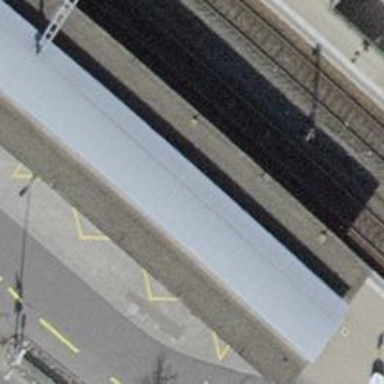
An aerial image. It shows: Footway made of paving stones passing through tunnel.